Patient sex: F
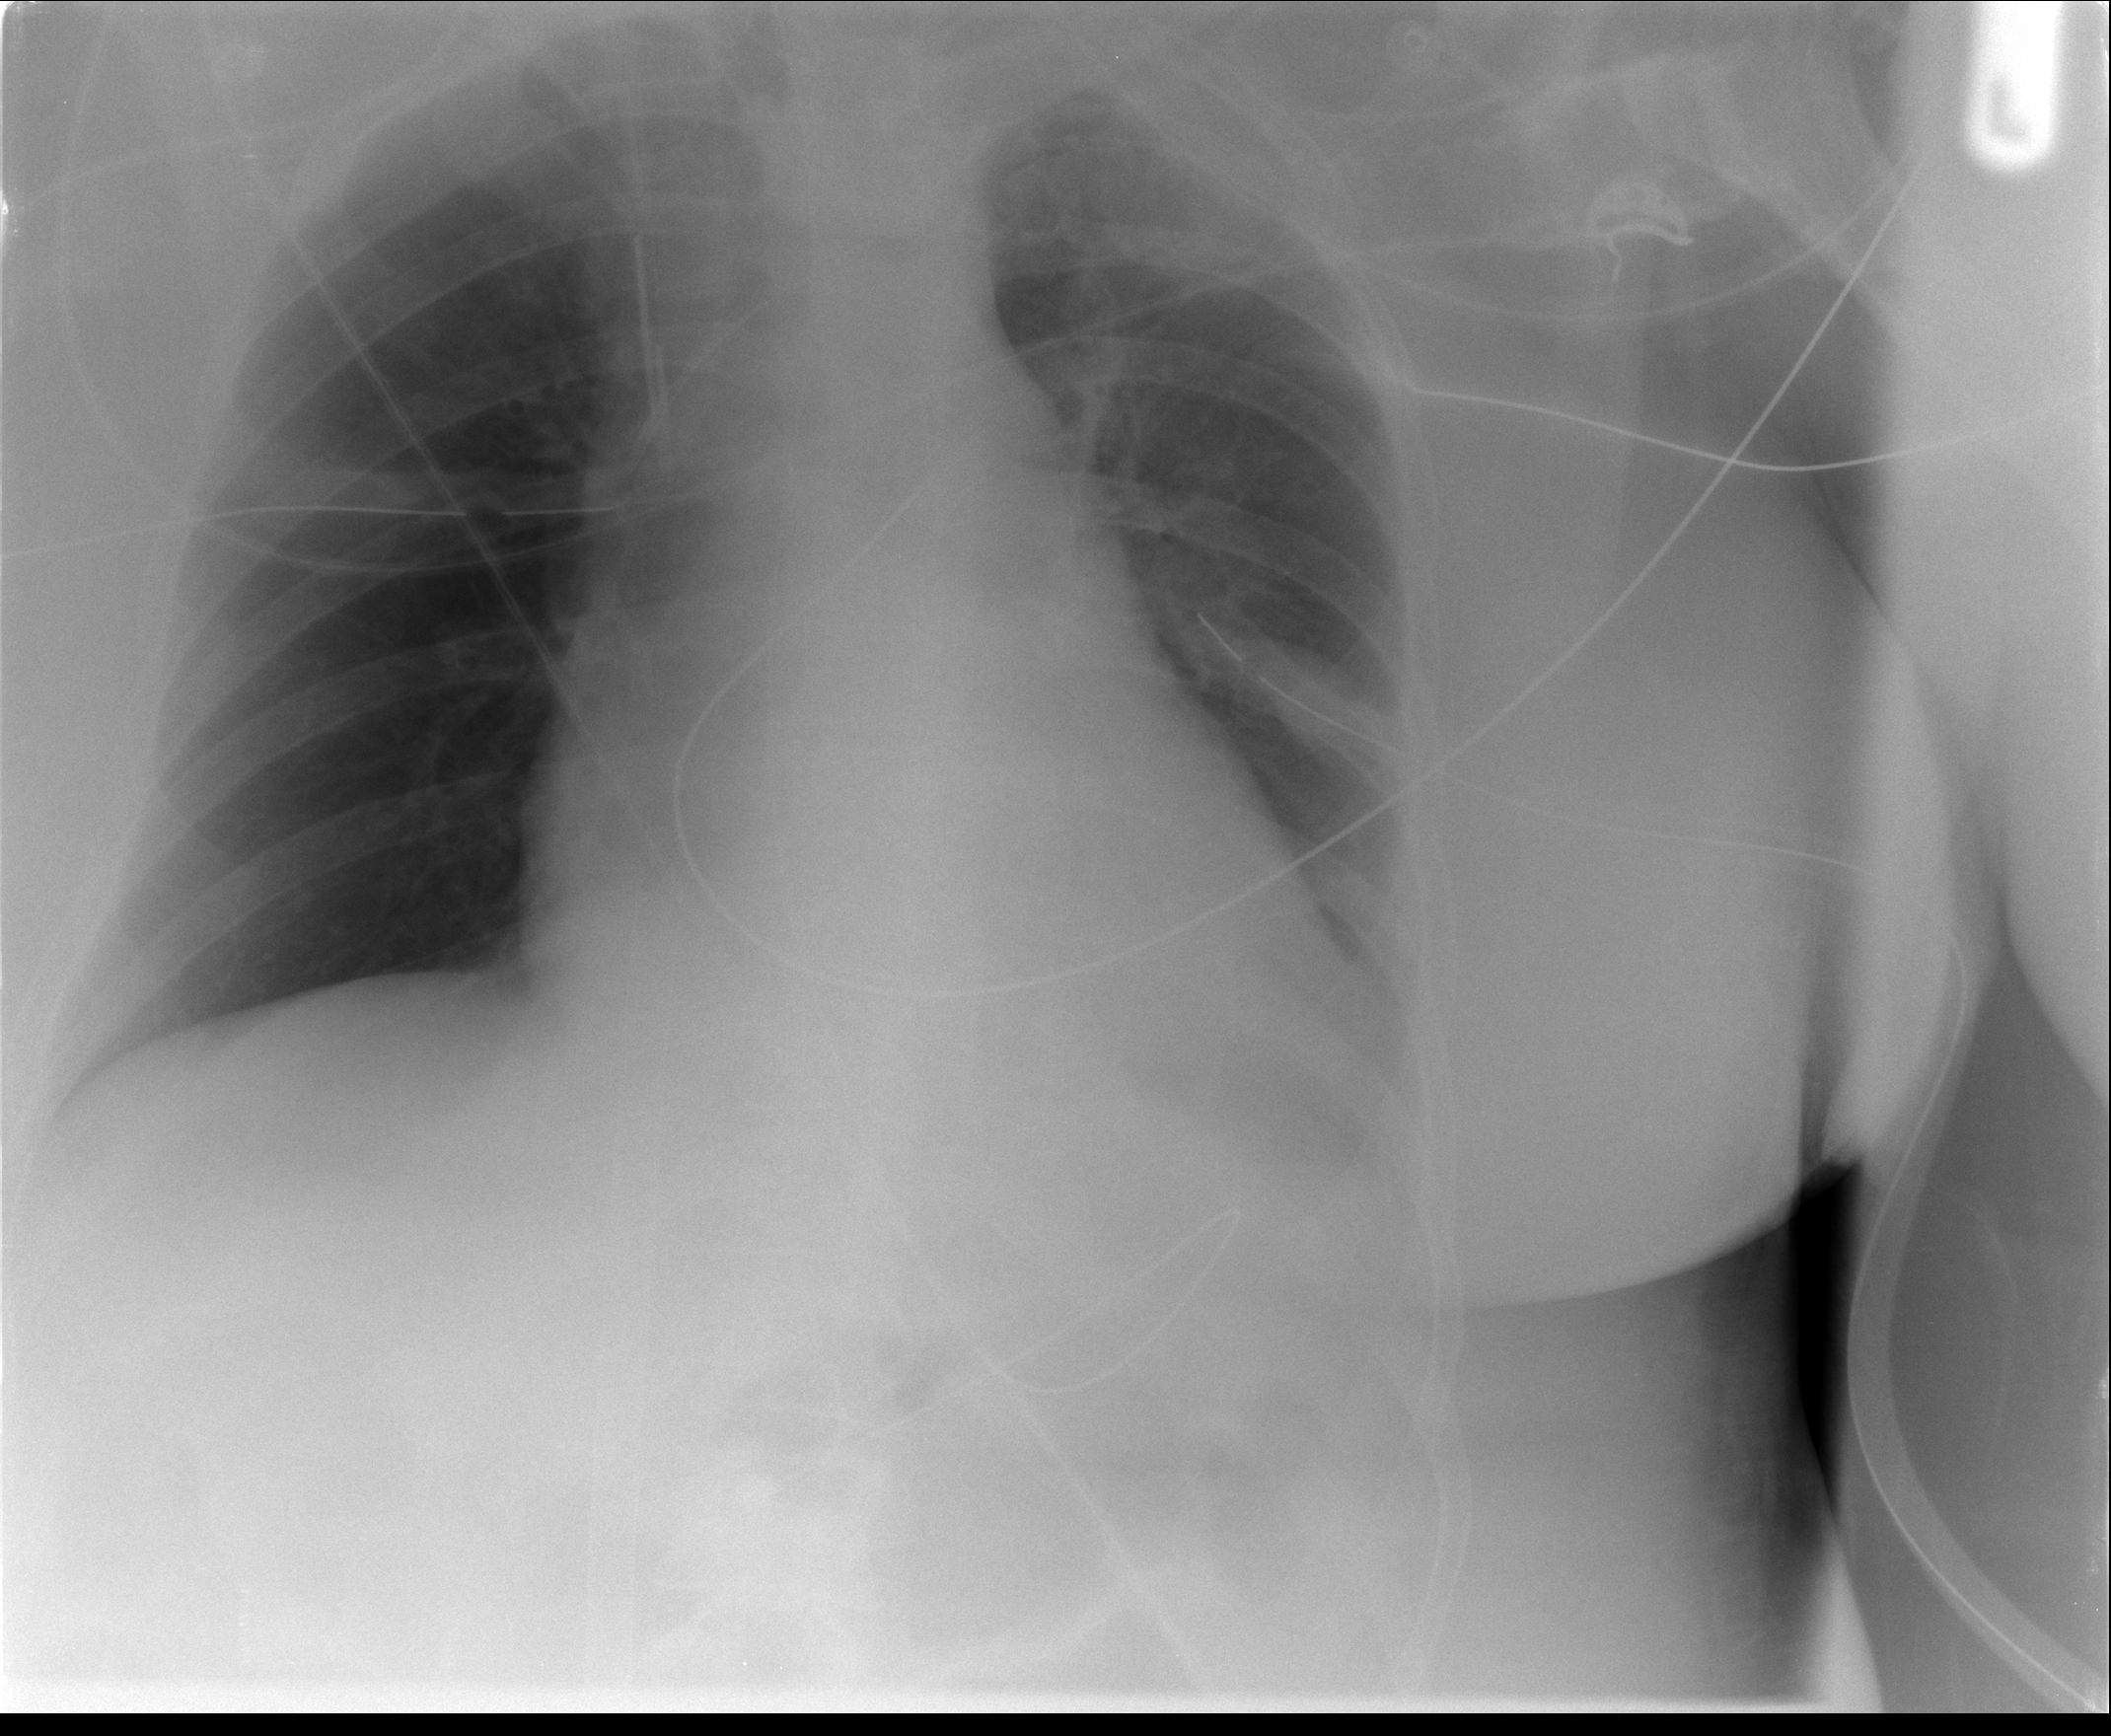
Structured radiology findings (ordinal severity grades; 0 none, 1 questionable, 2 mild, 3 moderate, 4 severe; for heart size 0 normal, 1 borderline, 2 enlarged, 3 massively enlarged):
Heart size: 2
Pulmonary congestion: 0
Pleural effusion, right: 0
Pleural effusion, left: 1
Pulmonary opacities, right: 0
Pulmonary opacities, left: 0
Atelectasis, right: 0
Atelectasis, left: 2